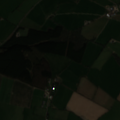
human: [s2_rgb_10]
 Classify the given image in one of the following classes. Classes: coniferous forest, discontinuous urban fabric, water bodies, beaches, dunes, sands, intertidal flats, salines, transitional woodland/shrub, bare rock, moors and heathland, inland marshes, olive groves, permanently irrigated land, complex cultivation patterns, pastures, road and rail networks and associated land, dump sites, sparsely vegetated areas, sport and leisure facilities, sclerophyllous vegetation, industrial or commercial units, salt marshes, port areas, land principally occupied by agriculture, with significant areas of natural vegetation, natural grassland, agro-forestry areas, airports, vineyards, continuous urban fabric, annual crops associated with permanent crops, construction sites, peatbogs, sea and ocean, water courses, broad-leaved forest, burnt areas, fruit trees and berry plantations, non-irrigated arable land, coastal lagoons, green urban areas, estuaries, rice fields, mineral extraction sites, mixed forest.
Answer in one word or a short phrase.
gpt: non-irrigated arable land, pastures, coniferous forest